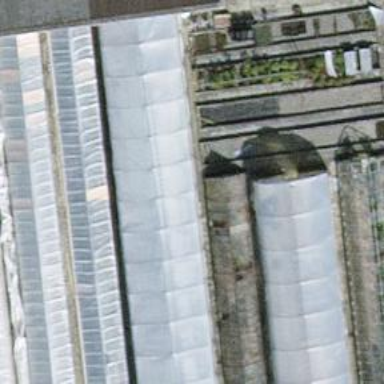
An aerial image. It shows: Greenhouse.